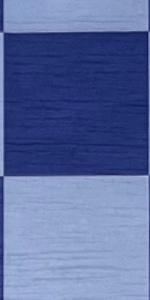
Label: Empty